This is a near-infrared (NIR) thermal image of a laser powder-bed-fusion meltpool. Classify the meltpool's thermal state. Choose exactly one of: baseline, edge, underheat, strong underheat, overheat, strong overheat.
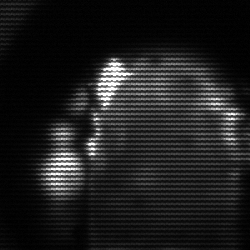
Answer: baseline